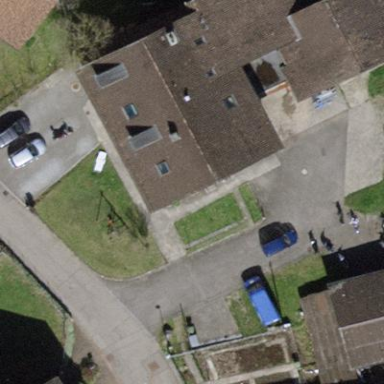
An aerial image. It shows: Building with gabled roof oriented along its length.